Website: macys
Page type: delivery-shipping
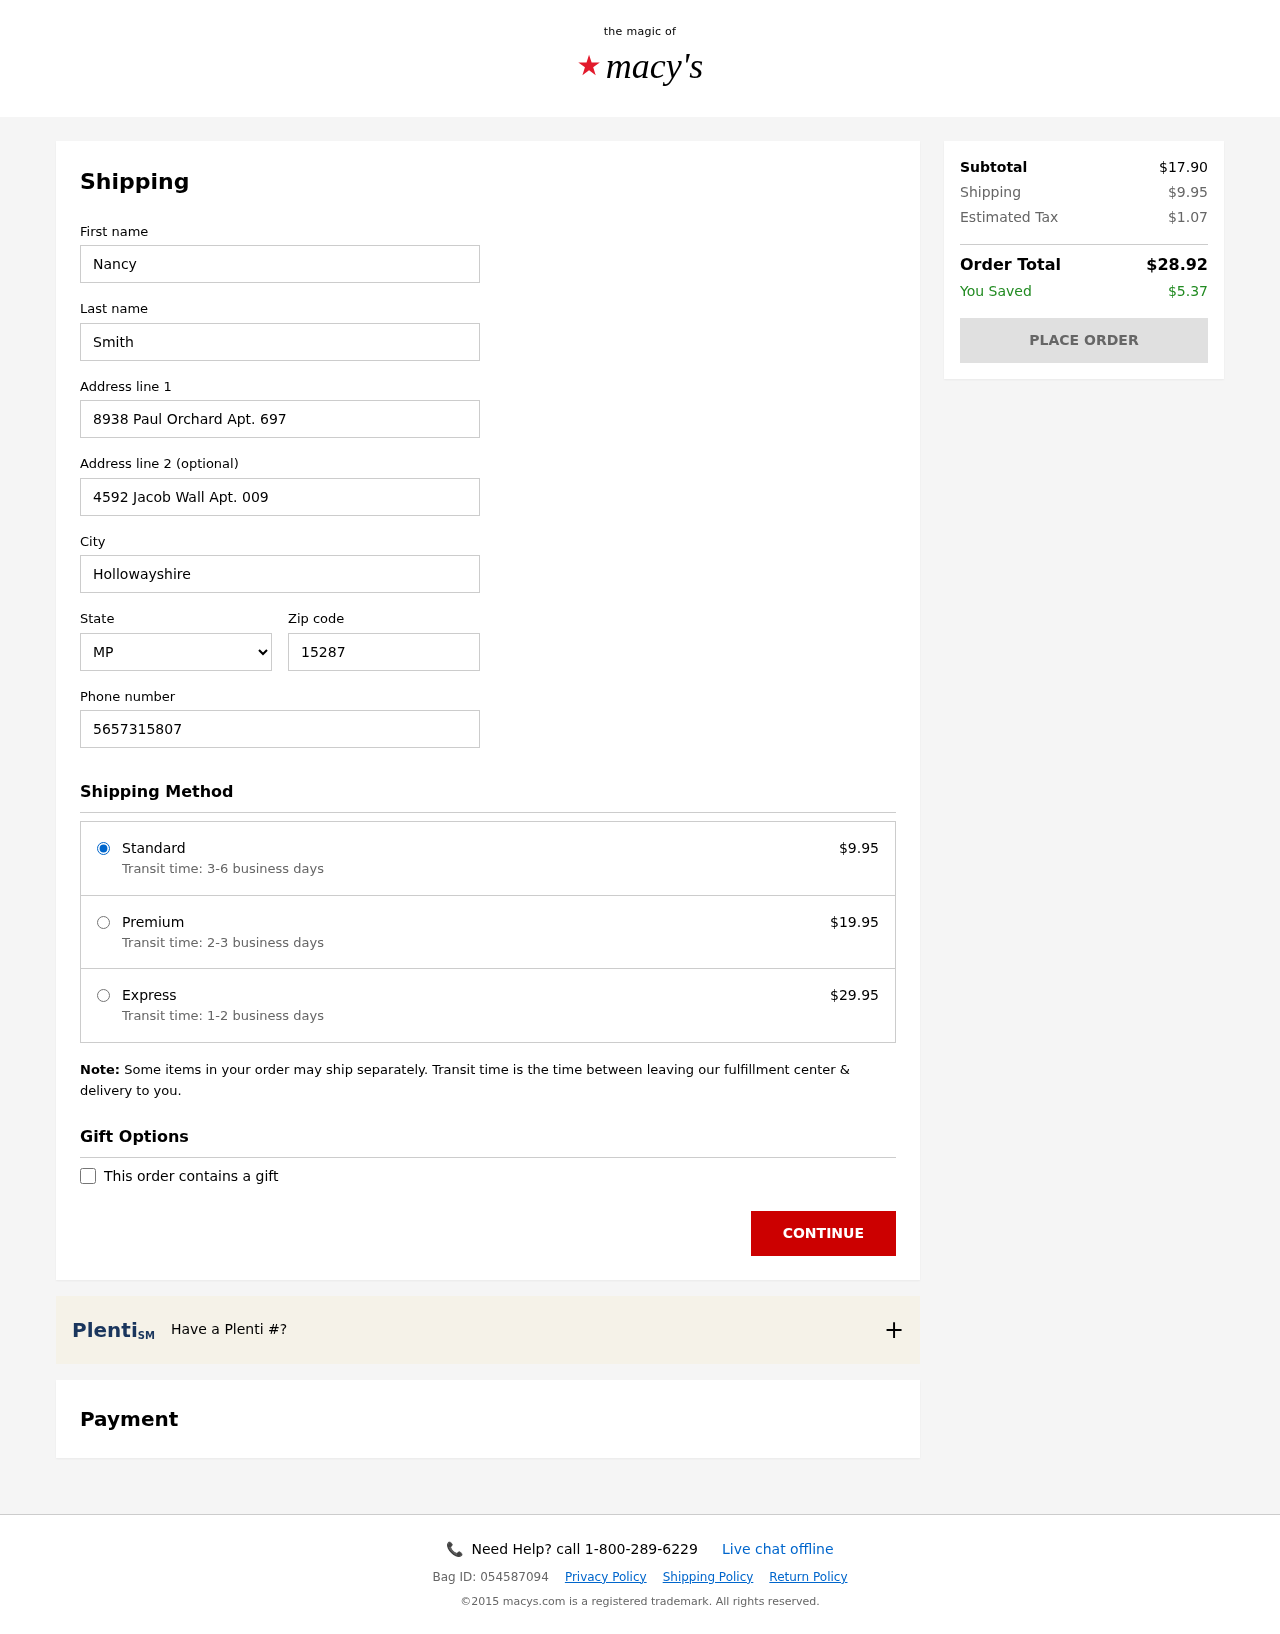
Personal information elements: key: PII_CITY
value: Hollowayshire
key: PII_FIRSTNAME
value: Nancy
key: PII_LASTNAME
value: Smith
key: PII_PHONE
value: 5657315807
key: PII_POSTCODE
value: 15287
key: PII_STATE_ABBR
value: MP
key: PII_STREET
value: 8938 Paul Orchard Apt. 697
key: PII_STREET2
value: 4592 Jacob Wall Apt. 009
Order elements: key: ORDER_SHIPPING_COST
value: $9.95
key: ORDER_SHIPPING_PREMIUM
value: $19.95
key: ORDER_SHIPPING_EXPRESS
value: $29.95
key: ORDER_SUBTOTAL
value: $17.90
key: ORDER_TAX
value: $1.07
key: ORDER_TOTAL
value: $28.92
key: ORDER_SAVINGS
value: $5.37